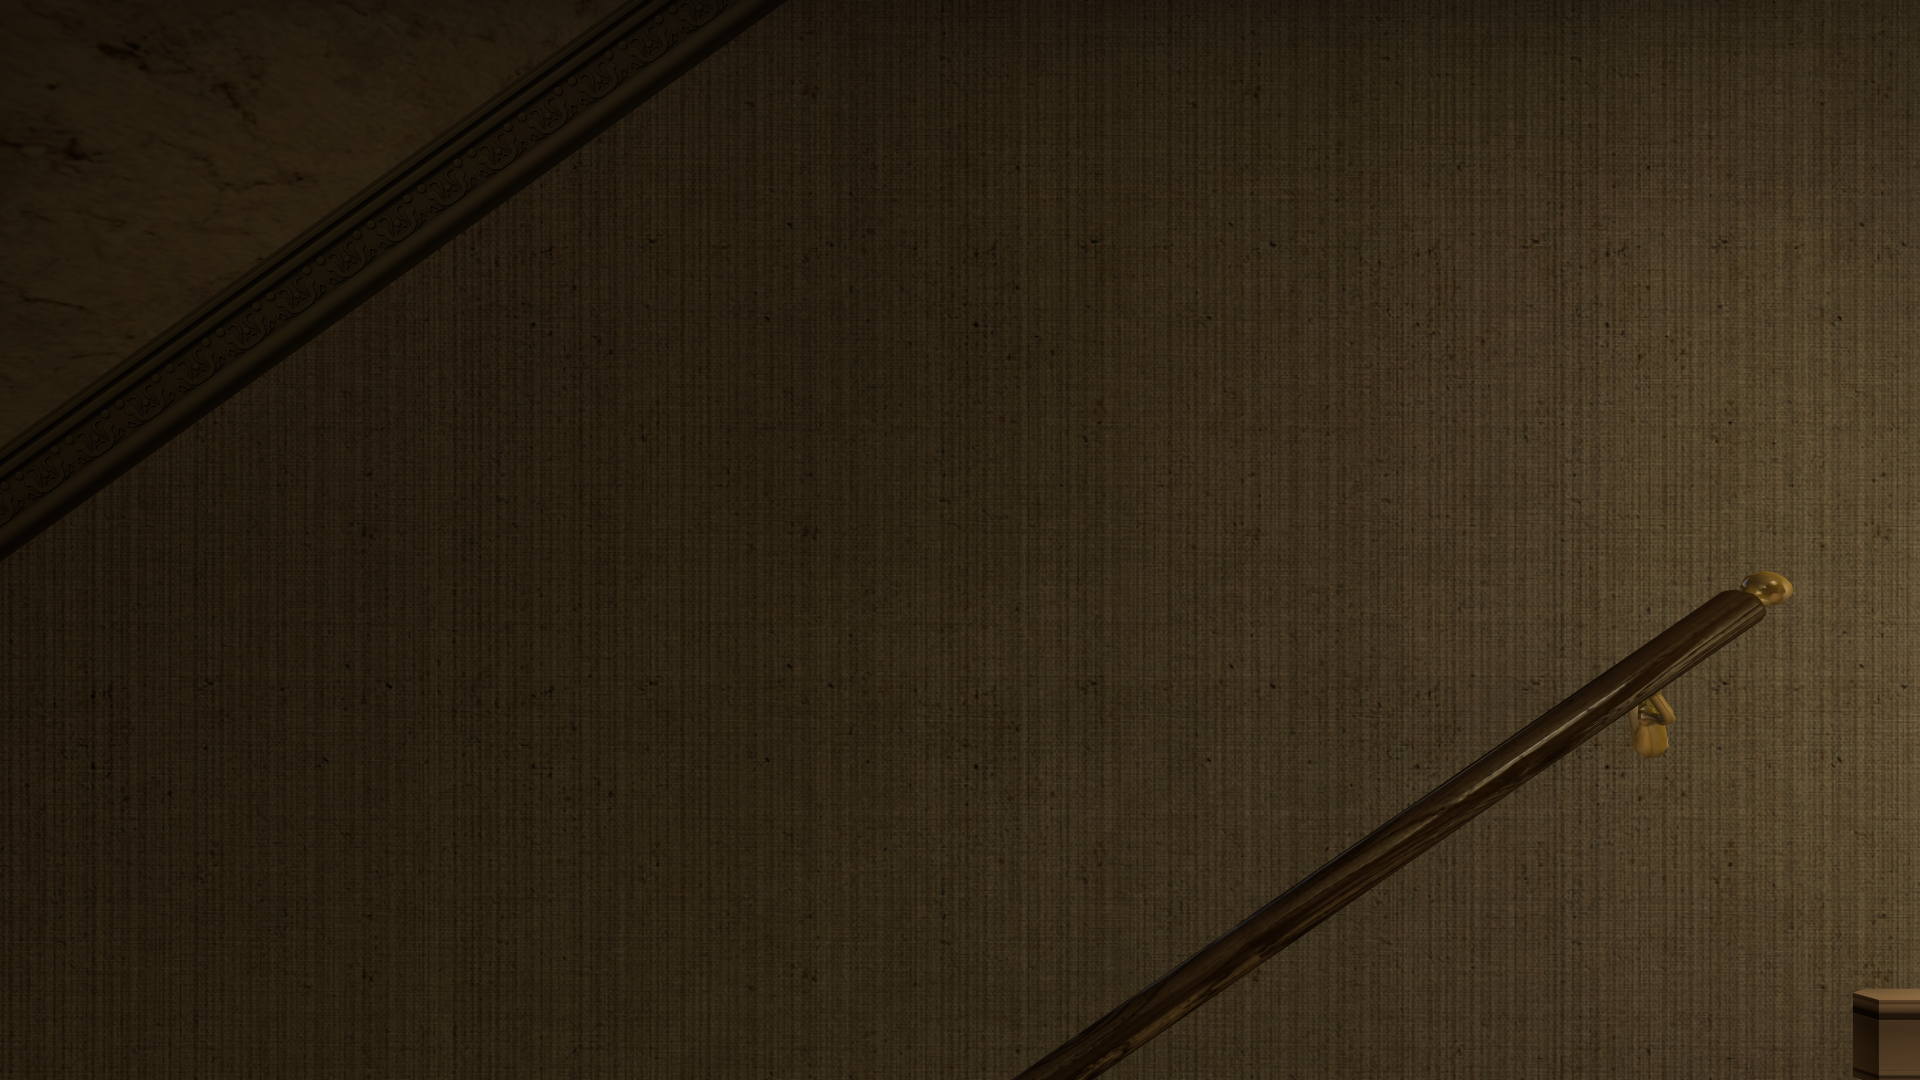
Map: de_inferno